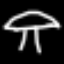
Label: mushroom